Question: I have this 'Style':
'''
<!--Normal Button Style -->
<Style TargetType="{x:Type Button}" x:Key="NormalButtonStyle">
<Setter Property="Template">
<Setter.Value>
<ControlTemplate TargetType="{x:Type ButtonBase}">
<Grid Background="{TemplateBinding Background}" SnapsToDevicePixels="True" Effect="{DynamicResource ShadowEffect}" >
<Grid.ColumnDefinitions>
<ColumnDefinition Width="16"/>
<ColumnDefinition/>
</Grid.ColumnDefinitions>
<Image Source="{Binding RelativeSource={RelativeSource TemplatedParent}, Path=Tag}" HorizontalAlignment="Left" Width="16" Stretch="None" Margin="0,1" />
<!--<TextBlock Grid.Column="1" Text="{TemplateBinding Content}" Width="Auto" Margin="0,1" Padding="0" TextWrapping="Wrap" VerticalAlignment="Center" />-->
<ContentPresenter Grid.Column="1" HorizontalAlignment="{TemplateBinding HorizontalContentAlignment}" Margin="{TemplateBinding Padding}"
VerticalAlignment="{TemplateBinding VerticalContentAlignment}" RecognizesAccessKey="True" />
</Grid>
</ControlTemplate>
</Setter.Value>
</Setter>
</Style>
'''
And this 'Button':
'''
<Button Content="Record" HorizontalAlignment="Left"
VerticalAlignment="Top" Width="63" Style="{StaticResource NormalButtonStyle}"
Tag="Blabla.png" Height="24"/>
'''
That gives me this:

## The Question
For localization reasons, How to make the button with automatic size depending on the inner text?
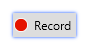
Answer: Your code is also working.You have to remove "Width=63" from buttton only.
Here I am using stackpanel as stack panel size based on the contents and ignores how much space is available and used TextWrapping here if there is extra space available.
'''
<Window.Resources>
<Style TargetType="{x:Type Button}" x:Key="NormalButtonStyle">
<Setter Property="Template">
<Setter.Value>
<ControlTemplate TargetType="{x:Type ButtonBase}">
<StackPanel MinHeight="{TemplateBinding MinHeight}" Orientation="Horizontal" Background="{TemplateBinding Background}" SnapsToDevicePixels="True" Effect="{DynamicResource ShadowEffect}" >
<Image VerticalAlignment="Center" HorizontalAlignment="Center" Source="{Binding RelativeSource={RelativeSource TemplatedParent}, Path=Tag}" Margin="2,0,2,0" Width="16" Height="16" Stretch="None"/>
<TextBlock MaxWidth="{Binding Path=ActualWidth,RelativeSource={RelativeSource TemplatedParent}}" HorizontalAlignment="{TemplateBinding HorizontalContentAlignment}" Margin="{TemplateBinding Padding}" VerticalAlignment="{TemplateBinding VerticalContentAlignment}" Text="{TemplateBinding Content}" TextWrapping="Wrap" />
</StackPanel>
</ControlTemplate>
</Setter.Value>
</Setter>
</Style>
</Window.Resources>
<Grid ShowGridLines="True" Width="500">
<Grid.RowDefinitions>
<RowDefinition Height="Auto"/>
<RowDefinition Height="Auto"/>
<RowDefinition Height="Auto"/>
<RowDefinition Height="Auto"/>
<RowDefinition Height="100"/>
</Grid.RowDefinitions>
<Button Content="R" HorizontalAlignment="Left" MinHeight="30" Padding="2,0,5,0" Style="{StaticResource NormalButtonStyle}" Tag="btn1.jpg"/>
<Button Content="Record" HorizontalAlignment="Left" Grid.Row="1" MinHeight="30" Padding="2,0,5,0" Style="{StaticResource NormalButtonStyle}" Tag="btn1.jpg"/>
<Button Content="Record here" HorizontalAlignment="Left" Grid.Row="2" MinHeight="30" Padding="2,0,5,0" Style="{StaticResource NormalButtonStyle}" Tag="btn1.jpg"/>
<Button Content="Record record record record Record record record record Record record record record Record record record record Record record record record Record record record record" Grid.Row="3" MinHeight="30" Padding="2,0,5,0" Style="{StaticResource NormalButtonStyle}" Tag="btn1.jpg"/>
<Button Content="Record record record record Record record record record Record record record record Record record record record Record record record record Record record record record" Grid.Row="4" MinHeight="30" Padding="2,0,5,0" Style="{StaticResource NormalButtonStyle}" Tag="btn1.jpg"/>
</Grid>
'''
:
1. Use MinHeight / MinWidth / MaxHeight / MaxWidth properties in style designing.it helps in localization.
2. Use Auto sizing grid for Designing.